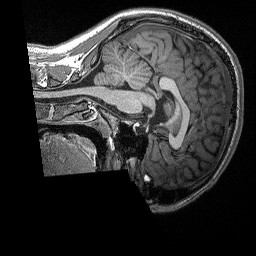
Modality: T1w
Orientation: sagittal
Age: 20
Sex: male
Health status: healthy
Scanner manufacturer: siemens
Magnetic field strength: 3 T
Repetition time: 2.3 s
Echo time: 0.00298 s